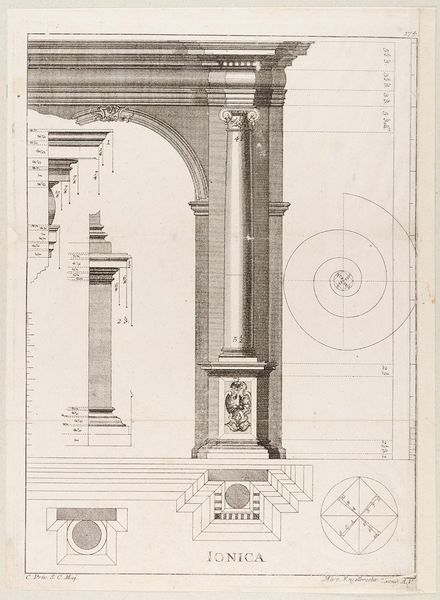
Titel: Grund- und Aufriss eines Portals in Ionischer Ordnung
Künstler: Martin Engelbrecht
Standort: Hamburg
Institution: Museum für Kunst und Gewerbe Hamburg
Schlagwörter: skizze, säule, zeichnung, ornament, architektur, kirche, klassizismus, grafik, graphik, tor, fotografie, photographie, druckgraphik, schnitt, druckgrafik, stich, bleistift, kapitell, portal, ionisch, antik, griechisch, plan, dorisch, schnecke, kupferstich, schneckenhaus, römisch, grundriss, aufriss, bauplan, ordnung, aufschnitt, aedicula, architekur, maße, abmessungen, ionische, ionica, reproduktionen, druckerzeugnisse, architekturdarstellungen, ädikula, ornamentstich, vorlageblätter, säulenordnungen, musterbücher